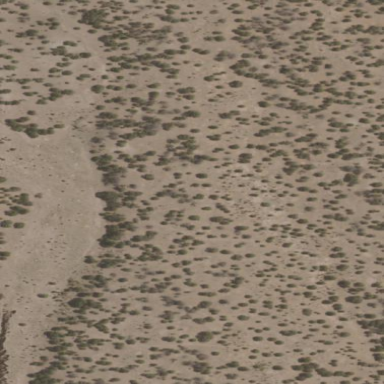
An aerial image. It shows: Patch of scrub vegetation.